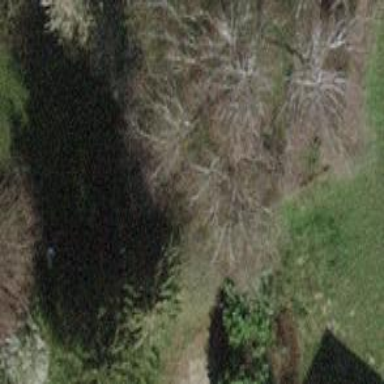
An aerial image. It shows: Single tag "natural: tree."